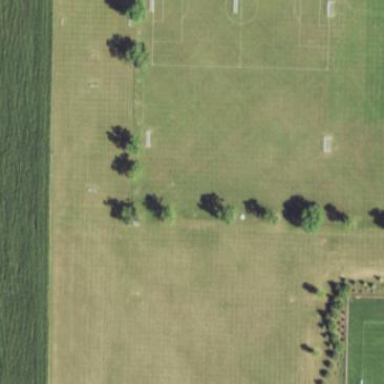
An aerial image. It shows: Soccer pitch for outdoor sports and leisure activities.